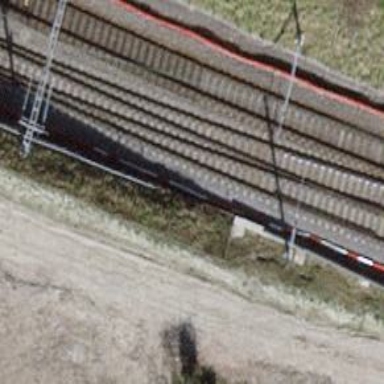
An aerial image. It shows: Single-track railway siding with electrified contact lines.